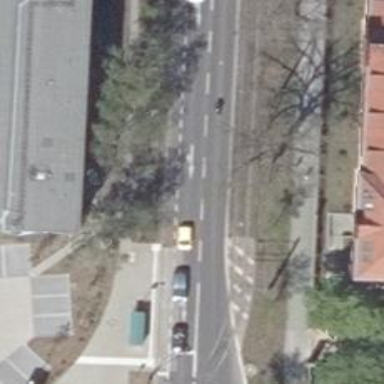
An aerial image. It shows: Railway signal.